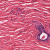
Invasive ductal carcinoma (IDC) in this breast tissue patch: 0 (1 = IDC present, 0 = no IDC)